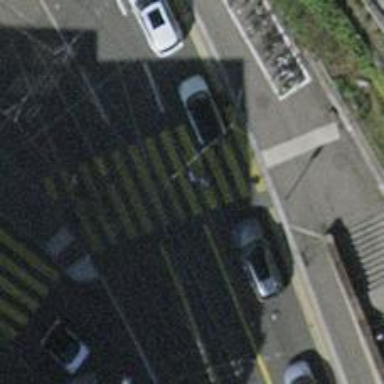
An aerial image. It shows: Marked zebra crossing with distinct zebra markings.